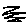
Label: zigzag